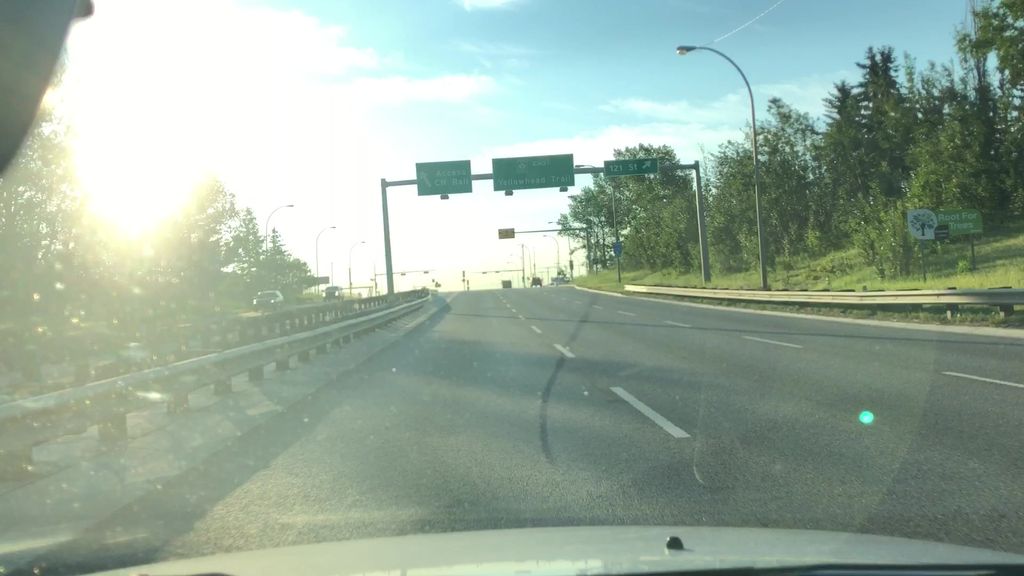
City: edmonton